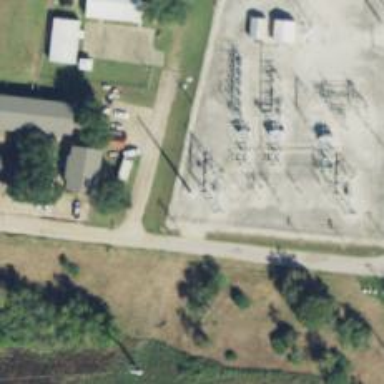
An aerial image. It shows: Power pole.